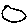
Label: circle